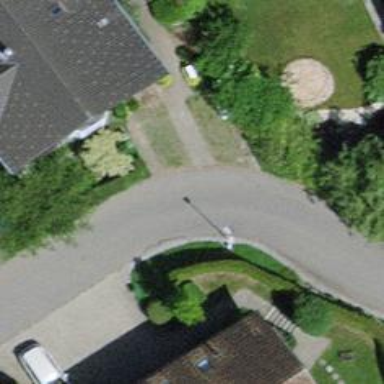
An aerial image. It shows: Hedge acting as barrier.